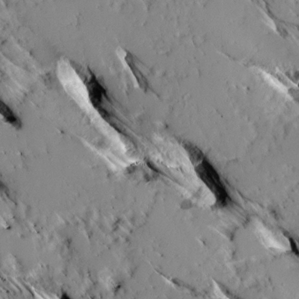
Label: non_frost